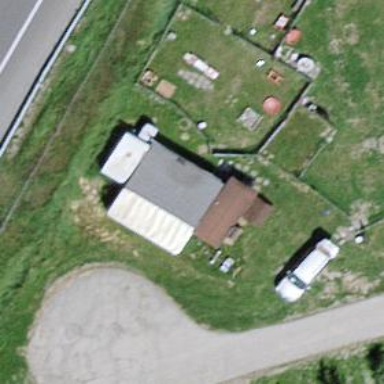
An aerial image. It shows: Shed.